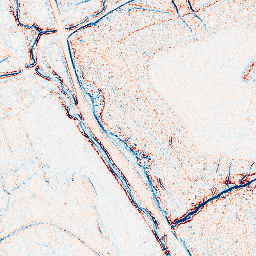
Category: edge_preserving
Decomposition family: anisotropic_diffusion
Decomposition parameters: iterations: 10
kappa: 30
gamma: 0.05
Upsampling method: quartic
Upsampling parameters: scale: 8
Upsampling scale: 8